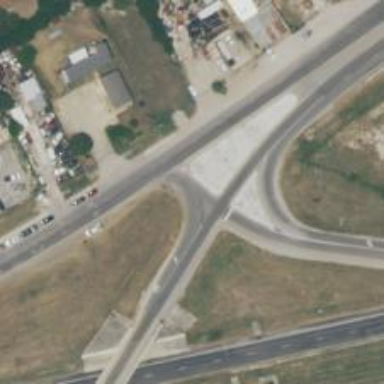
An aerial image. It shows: Secondary link road.